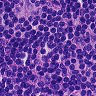
Metastatic tissue present: no